Question: I have a problem that i can't solve. I have my xhtml page:

The problem is that i have a form where i insert the name and select the location of a travel. It renders an external panel "Volo" where the selectionMenu is updated with some values got from DB based on location selected. Next i want to get a value from Volo selection and update the another panel with ID="HE"(is the one called HotelEsc).
I'm in trouble with the selectionMenu in "Volo" because i can't get the value into it. Always gives an NullPointException error. Probably the problem is that i'm trying to understand how Update and render work and i am mistaking something about these operations. Hope on your help thank you.
Code of xhtml:
'''
<!DOCTYPE html PUBLIC "-//W3C//DTD XHTML 1.0 Transitional//EN" "http://www.w3.org/TR/xhtml1/DTD/xhtml1-transitional.dtd">
<html xmlns="http://www.w3.org/1999/xhtml"
xmlns:h="http://java.sun.com/jsf/html"
xmlns:f="http://java.sun.com/jsf/core"
xmlns:ui="http://java.sun.com/jsf/facelets"
xmlns:p="http://primefaces.org/ui">
<h:head>
<title>Add a Default Package</title>
</h:head>
<h:body>
<h:form id="form">
<p:panel header="DefaultPackage Form">
<h:panelGrid columns="3" id="regGrid">
<h:outputLabel for="Name">Name:</h:outputLabel>
<p:inputText id="Name"
value="#{addDefaultPackageBean.defpackDTO.name}" />
<p:message for="Name" />
<h:outputLabel for="location">Locations Available:</h:outputLabel>
<h:selectOneMenu for="location"
value="#{addDefaultPackageBean.defpackDTO.location}">
<f:ajax listener="#{addDefaultPackageBean.Search()}" render="Volo" />
<f:selectItems id="location"
value="#{addDefaultPackageBean.availableLocations}" />
</h:selectOneMenu>
</h:panelGrid>
</p:panel>
<p:panel header="Voli Disponibili per la location selezionata"
id="Volo">
<h:outputLabel for="Fly">Volo:</h:outputLabel>
<h:selectOneMenu for="Fly" value="#{addDefaultPackageBean.fly}">
<f:selectItems id="Fly" value="#{addDefaultPackageBean.elelisfly}"
var="ElementDTO" itemValue="#{ElementDTO.name}"
itemLabel="#{ElementDTO.name}" />
</h:selectOneMenu>
<p:commandButton action="#{addDefaultPackageBean.sel()}" value="HE" render=":form,:form:regularGrid,:form:Volo" update=":form:Volo" process="form:regGrid,@this"></p:commandButton>
</p:panel>
<p:panel header="HotelEsc" id="HotelEscursioni">
<h:panelGrid columns="3" id="regularGrid">
<h:outputLabel for="Hotel">Hotel:</h:outputLabel>
<h:selectOneMenu for="Hotel" value="#{addDefaultPackageBean.hotel}">
<f:selectItems id="Hotel"
value="#{addDefaultPackageBean.elelishotel}" var="ElementDTO"
itemValue="#{ElementDTO.name}" itemLabel="#{ElementDTO.name}" />
</h:selectOneMenu>
<p:message for="Hotel" />
<h:outputLabel for="Escursion">Escursioni:</h:outputLabel>
<f:facet name="header">Clicca su view per vedere i dettagli</f:facet>
<p:dataTable id="Escursion" var="esc"
value="#{addDefaultPackageBean.elelisescursion}"
rowKey="#{esc.name}"
selection="#{addDefaultPackageBean.selectedEscursions}"
selectionMode="multiple">
<p:column headerText="Nome"> #{esc.name} </p:column>
<p:column headerText="Costo"> #{esc.cost} </p:column>
<p:column headerText="Data Iniziale"> #{esc.startingDate} </p:column>
<p:column headerText="Data Fine"> #{esc.endingDate} </p:column>
<f:facet name="footer">
</f:facet>
</p:dataTable>
</h:panelGrid>
</p:panel>
</h:form>
</h:body>
</html>
'''
Code of related bean:
'''
package beans;
import java.awt.Event;
import java.io.Serializable;
import java.util.ArrayList;
import javax.annotation.PostConstruct;
import javax.ejb.EJB;
import javax.enterprise.context.SessionScoped;
import javax.faces.bean.ManagedBean;
import javax.faces.bean.RequestScoped;
import javax.faces.view.ViewScoped;
import elementManagement.ElementMgr;
import elementManagementDTO.ElementDTO;
import DefaultPackageManagement.DefaultPackageMgr;
import DefaultPackageManagementDTO.DefaultPackageDTO;
@ManagedBean(name="addDefaultPackageBean") //come viene richiamato
@ViewScoped
public class AddDefaultPackageBean{
/**
*
*/
@EJB
private DefaultPackageMgr defpackMgr;
private DefaultPackageDTO defpackDTO;
private ArrayList<ElementDTO> elelisfly;
private ArrayList<ElementDTO> elelishotel;
private ArrayList<ElementDTO> elelisescursion;
private ArrayList<ElementDTO> elelis;
private ElementDTO[] selectedEscursions;
private String fly;
private String hotel;
private boolean flag=true;
private boolean flagdopo=true;
private ArrayList<String> availableLocations;
private ElementDTO flyElem;
@EJB
private ElementMgr elemMgr;
public ElementDTO[] getSelectedEscursions() {
return selectedEscursions;
}
public void setSelectedEscursions(ElementDTO[] selectedEscursions) {
this.selectedEscursions = selectedEscursions;
}
public AddDefaultPackageBean() {
defpackDTO = new DefaultPackageDTO();
}
@PostConstruct
public void init()
{
this.elelisfly=new ArrayList<ElementDTO>();
this.elelishotel=new ArrayList<ElementDTO>();
this.elelisescursion=new ArrayList<ElementDTO>();
this.setElelis(elemMgr.getAllElements());
this.availableLocations=new ArrayList<String>();
this.flyElem=new ElementDTO();
for(ElementDTO e:elelis)
{
if (this.availableLocations.contains(e.getLocation())==false)
{
this.availableLocations.add(e.getLocation());
}
}
}
public String add() {
this.AssignElemFlyFromSelection();
this.AssignElemHotelFromSelection();
this.AssignElemEscursionFromSelection();
defpackMgr.save(defpackDTO);
return "/employee/index?faces-redirect=true";
}
public void sel()
{
System.out.print("ehila" );
this.setElelis(this.elemMgr.getAllElementsByLocation(this.defpackDTO.getLocation()));
for(ElementDTO e:elelis)
{
System.out.print("elemento della location Haiti "+e.getName());
}
this.AssignElemFlyFromSelection();
System.out.print(this.fly+"Il volo selezionato per la location e "+this.getFlyElem().getName() );
this.elelisescursion.clear();
this.elelishotel.clear();
for(ElementDTO e:elelis)
{
if(e.getType().equals("Hotel"))
{
System.out.print("ho un hotel tra gli elementi "+e.getName() );
if(e.getStartingDate().after(this.flyElem.getStartingDate())&&((e.getEndingDate().before(this.flyElem.getEndingDate()))))
{
System.out.print("ho un hotel tra gli elementi con le date giuste"+e.getName());
this.getElelishotel().add(e);
}
}
else
{
if(e.getType().equals("Escursion"))
{
if(e.getStartingDate().after(this.flyElem.getStartingDate())&&(e.getEndingDate().before(this.flyElem.getEndingDate())))
{
this.getElelishotel().add(e);
}
}
}
}
this.setFlag(true);
this.setFlagdopo(true);
}
public DefaultPackageDTO getDefpackDTO() {
return defpackDTO;
}
public void setDefpackDTO(DefaultPackageDTO defpackDTO) {
this.defpackDTO = defpackDTO;
}
public ArrayList<ElementDTO> getElelisfly() {
return elelisfly;
}
public void setElelisfly(ArrayList<ElementDTO> elelisfly) {
this.elelisfly = elelisfly;
}
public ArrayList<ElementDTO> getElelishotel() {
return elelishotel;
}
public void setElelishotel(ArrayList<ElementDTO> elelishotel) {
this.elelishotel = elelishotel;
}
public ArrayList<ElementDTO> getElelisescursion() {
return elelisescursion;
}
public void setElelisescursion(ArrayList<ElementDTO> elelisescursion) {
this.elelisescursion = elelisescursion;
}
public String getFly() {
return fly;
}
public void setFly(String fly) {
this.fly = fly;
}
public String getHotel() {
return hotel;
}
public void setHotel(String hotel) {
this.hotel = hotel;
}
private void AssignElemFlyFromSelection()
{
for (ElementDTO elem:this.elelisfly)
{
if(elem.getName().equals(this.fly))
{
this.flyElem=elem;
}
}
}
private void AssignElemHotelFromSelection()
{
for (ElementDTO elem:this.elelishotel)
{
if(elem.getName().equals(this.hotel))
{
this.defpackDTO.getElem().add(elem);
}
}
}
private void AssignElemEscursionFromSelection()
{
for(int i=0;i<selectedEscursions.length;i++)
{
this.defpackDTO.getElem().add(selectedEscursions[i]);
}
}
public void Search(){
String s=defpackDTO.getLocation();
System.out.print("luogo scelto "+s);
this.setElelis(this.elemMgr.getAllElementsByLocation(s));
for(ElementDTO e:elelis)
{
System.out.print("aggiungo volo "+e.getName());
if(e.getType().equals("Flight"))
{
this.getElelisfly().add(e);
System.out.print("aggiungo volo "+e.getName());
}
}
this.setFlag(true);
}
public ArrayList<ElementDTO> getElelis() {
return elelis;
}
public void setElelis(ArrayList<ElementDTO> elelis) {
this.elelis = elelis;
}
public ArrayList<String> getAvailableLocations() {
return availableLocations;
}
public void setAvailableLocations(ArrayList<String> availableLocations) {
this.availableLocations = availableLocations;
}
public Boolean getFlag() {
return flag;
}
public void setFlag(Boolean flag) {
this.flag = flag;
}
public boolean isFlagdopo() {
return flagdopo;
}
public void setFlagdopo(boolean flagdopo) {
this.flagdopo = flagdopo;
}
public ElementDTO getFlyElem() {
return flyElem;
}
public void setFlyElem(ElementDTO flyElem) {
this.flyElem = flyElem;
}
}
'''
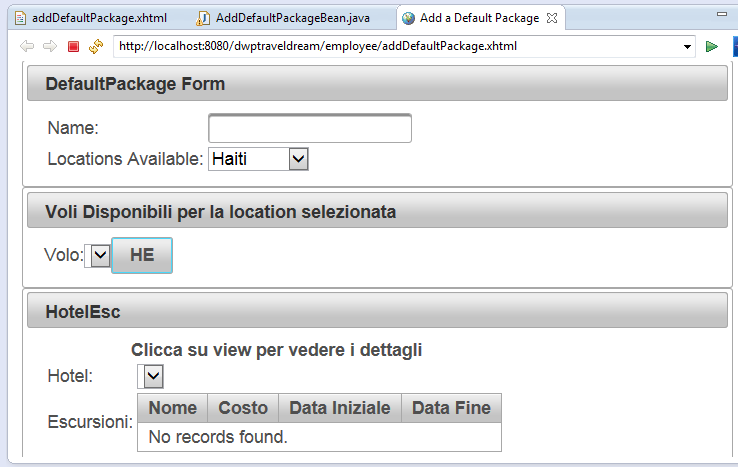
Answer: After lots of attempts, i understood how render/update works. I hope the solution with the xhtml here down helps other people with the same problem:
The updates have to be done on the components that you want to refresh(for example in my situation the targets of the updates given from chosen values in selections); process has to be used to specificate which components are used to implement the action.
'''
<!DOCTYPE html PUBLIC "-//W3C//DTD XHTML 1.0 Transitional//EN" "http://www.w3.org/TR/xhtml1/DTD/xhtml1-transitional.dtd">
<html xmlns="http://www.w3.org/1999/xhtml"
xmlns:h="http://java.sun.com/jsf/html"
xmlns:f="http://java.sun.com/jsf/core"
xmlns:ui="http://java.sun.com/jsf/facelets"
xmlns:p="http://primefaces.org/ui">
<h:head>
<title>Add a Default Package</title>
</h:head>
<h:body>
<h:form id="form">
<p:outputLabel for="Name">Name:</p:outputLabel>
<p:inputText id="Name"
value="#{addDefaultPackageBean.defpackDTO.name}" />
<p:message for="Name" />
<p:outputLabel for="Location">Locations Available:</p:outputLabel>
<p:selectOneMenu id="Location"
value="#{addDefaultPackageBean.defpackDTO.location}">
<f:selectItems
value="#{addDefaultPackageBean.availableLocations}" />
</p:selectOneMenu>
<p:commandButton action="#{addDefaultPackageBean.Search()}" value="Ciao" render=":form:Volo" update=":form:Volo :form"></p:commandButton>
<p:panel header="Voli Disponibili per la location selezionata"
id="Volo" rendered="#{addDefaultPackageBean.flag}">
<h:panelGrid columns="3" id="voloGrid">
<p:outputLabel for="Volare">Volo:</p:outputLabel>
<p:selectOneMenu for="Volare" value="#{addDefaultPackageBean.fly}">
<f:selectItems id="Volare" value="#{addDefaultPackageBean.elelisfly}"
var="Ciao" itemValue="#{Ciao.name}"
itemLabel="#{Ciao.name}" />
</p:selectOneMenu>
<p:commandButton actionListener="#{addDefaultPackageBean.sel()}" value="hesef" update=":form:voloGrid :form:HotelEscursioni" process=":form:Location,:form:voloGrid,@this"/>
</h:panelGrid>
</p:panel>
<p:panel header="HotelEscurs" id="HotelEscursioni" rendered="#{addDefaultPackageBean.flagdopo}">
<p:outputLabel for="Hotel">Hotel:</p:outputLabel>
<p:selectOneMenu for="Hotel" value="#{addDefaultPackageBean.hotel}">
<f:selectItems id="Hotel"
value="#{addDefaultPackageBean.elelishotel}" var="ElementDTO"
itemValue="#{ElementDTO.name}" itemLabel="#{ElementDTO.name}" />
</p:selectOneMenu>
<p:message for="Hotel" />
<p:dataTable id="Escursion" var="esc"
value="#{addDefaultPackageBean.elelisescursion}"
rowKey="#{esc.name}"
selection="#{addDefaultPackageBean.selectedEscursions}"
selectionMode="multiple">
<p:column headerText="Nome"> #{esc.name} </p:column>
<p:column headerText="Costo"> #{esc.cost} </p:column>
<p:column headerText="Data Iniziale"> #{esc.startingDate} </p:column>
<p:column headerText="Data Fine"> #{esc.endingDate} </p:column>
</p:dataTable>
</p:panel>
</h:form>
</h:body>
</html>
'''